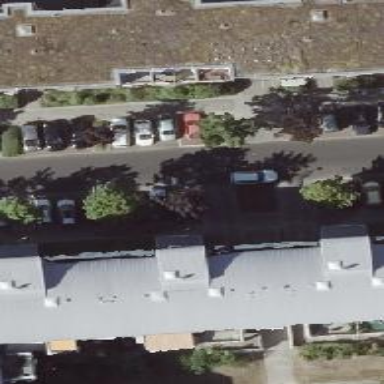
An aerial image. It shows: Parking entrance.